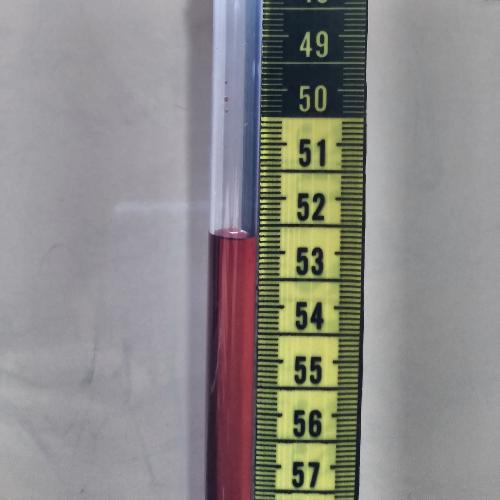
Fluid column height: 52.7 cm